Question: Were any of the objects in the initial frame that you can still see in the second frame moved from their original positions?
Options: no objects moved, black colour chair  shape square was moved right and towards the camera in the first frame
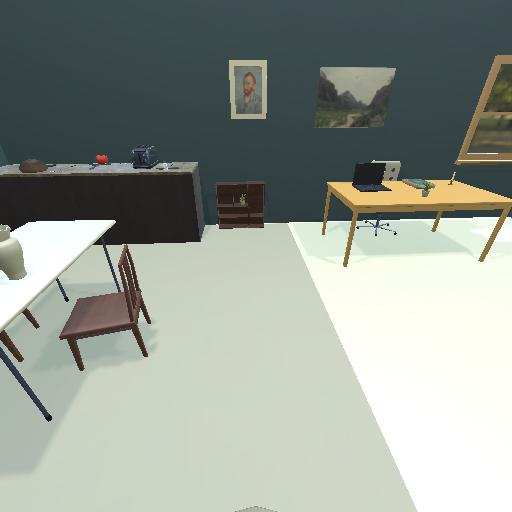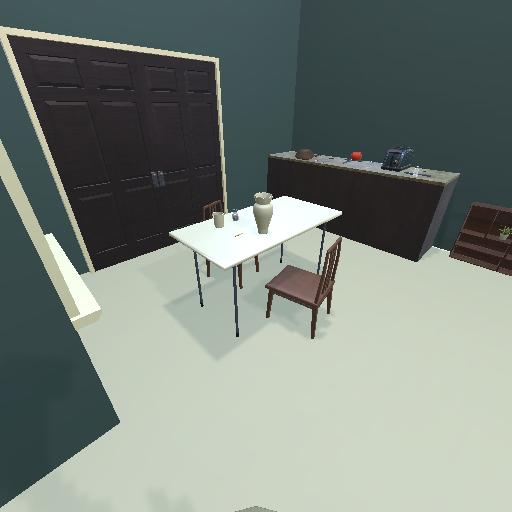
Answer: no objects moved